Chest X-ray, AP view. Patient: 42 years old, sex F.
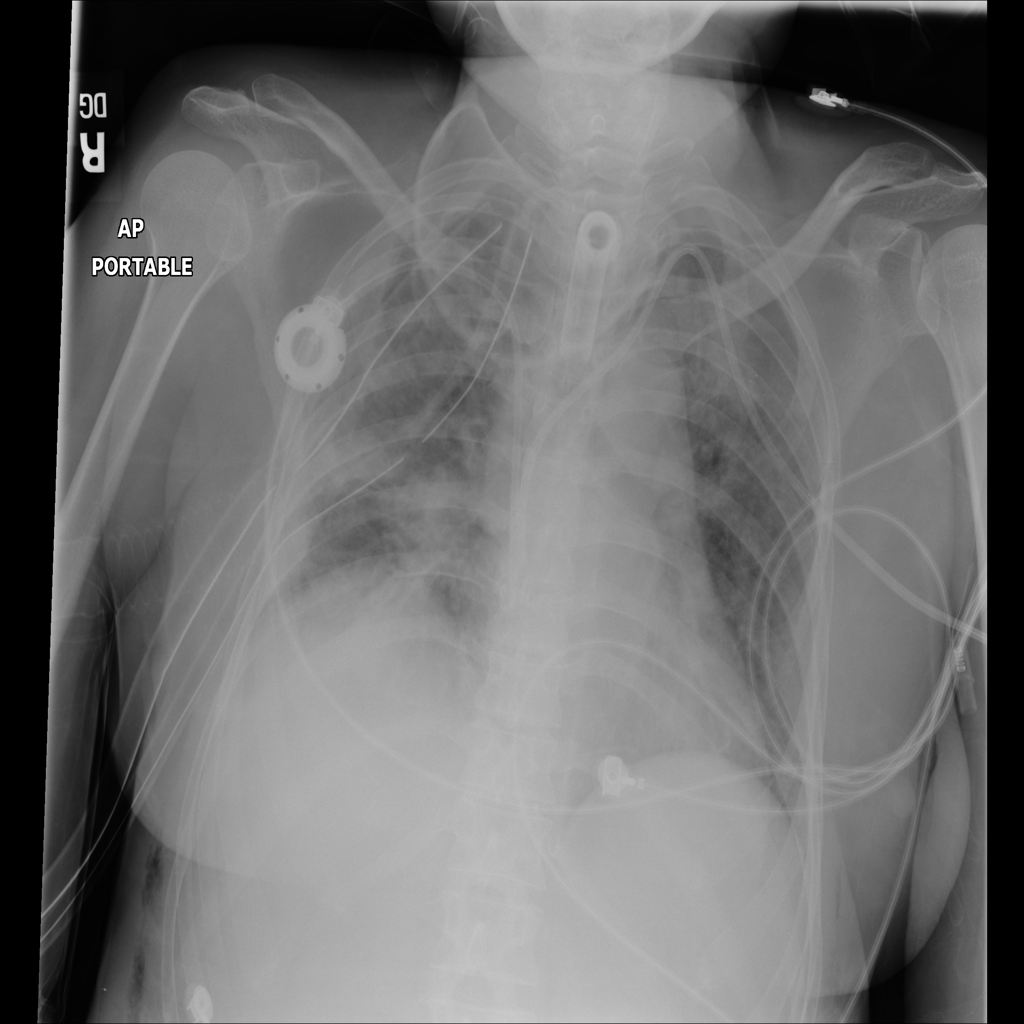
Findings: Consolidation